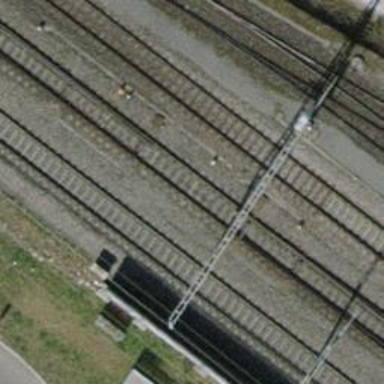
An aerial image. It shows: Single railway track with electrified contact line.